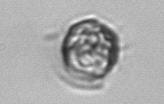
Label: Dinophyceae